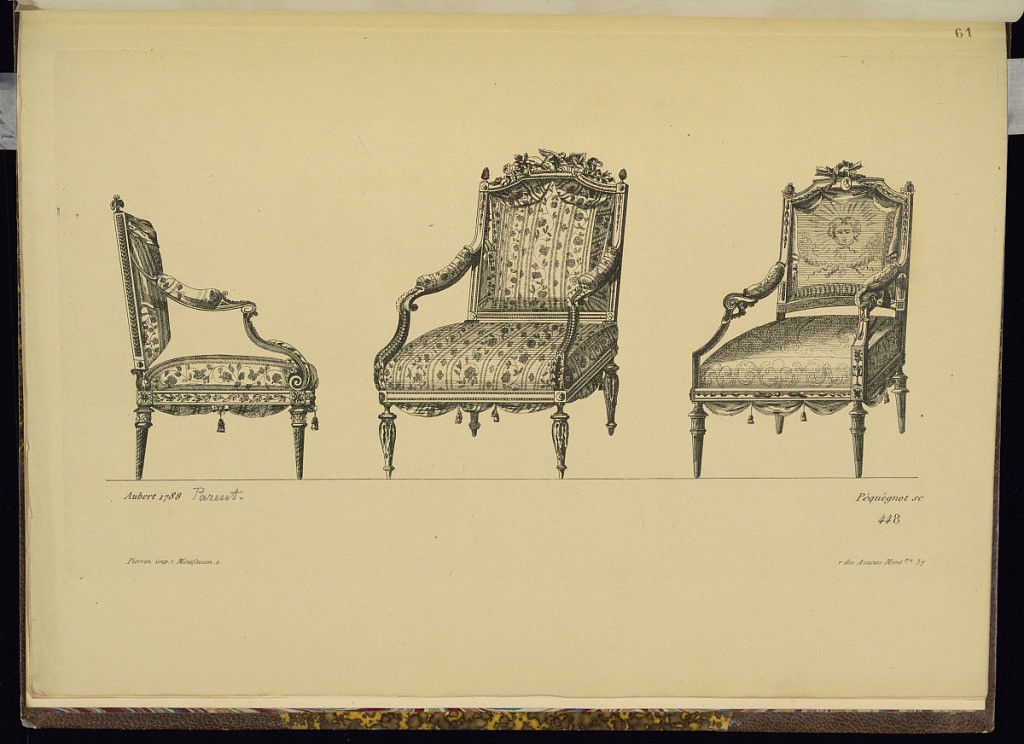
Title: Three Armchair Designs
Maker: Aubert Henri Joseph Parent, French, 1753 - 1835
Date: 1865
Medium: Etching on paper
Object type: Print
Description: Three designs for upholstered armchairs with carved frames featuring flowers, birds, scrolling leaves, fluting, rosettes, quiver of arrows, and acorns, feather and pomegranate finials with tapered legs. The plate is signed with the printmaker, publisher, and original designer / date, and numbered.